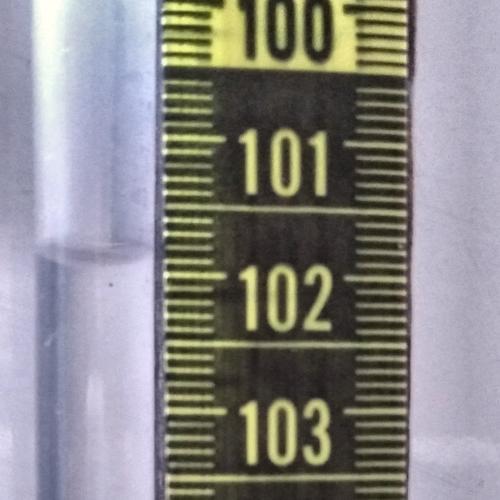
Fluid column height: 101.9 cm